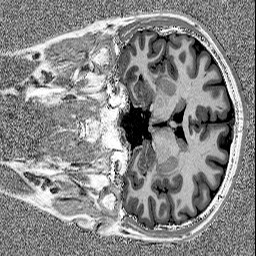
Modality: MP2RAGE
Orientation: coronal
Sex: male